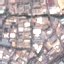
Label: Industrial